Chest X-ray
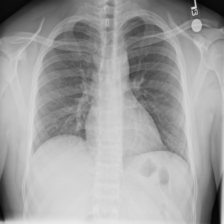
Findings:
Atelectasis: negative
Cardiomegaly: negative
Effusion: negative
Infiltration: negative
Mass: negative
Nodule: negative
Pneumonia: negative
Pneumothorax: negative
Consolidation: negative
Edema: negative
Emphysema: negative
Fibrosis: negative
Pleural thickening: negative
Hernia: negative